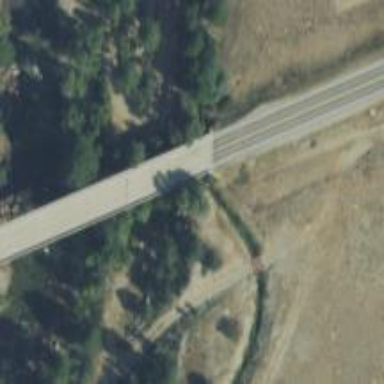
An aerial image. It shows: Trunk highway bridge with asphalt surface.